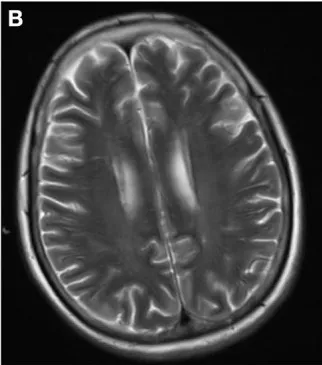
T2-weighted. Magnetic resonance imaging (MRI) sequences.
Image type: radiology (mri)